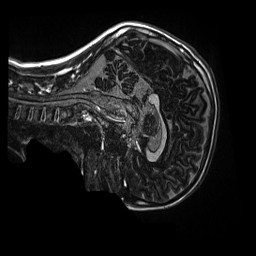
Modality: MP2RAGE
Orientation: sagittal
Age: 11
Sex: male
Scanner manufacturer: siemens
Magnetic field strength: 3 T
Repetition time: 4 s
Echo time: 0.00303 s